Question: We are currently changing our workflow with Git to avoid the maximum of errors and regressions...
I read this one: <URL>
To make a short summary:
- - - - -
I really like it, but it seems there are one or two things incompatible with some of our requirements:
-
But now, imagine that we found a bug in the core of our product, and we have to fix it for every version. It seems complicated to do this with this workflow without duplicating commits...
We thought about something like:

With this new workflow when fixes are applicable on every production branches, we just have to merge it onto every branch. That is why we thought about to have a branch by the main release version.
But is that a good workflow? What are the cons of this workflow? The pros? I think it can be a bit confusing...
- 'pull- request''pull-request'
But I was wondering - - if the fact that every branch for or should only be on the developer computer makes the use of the pull-request impossible? I think we have to push the branch on before requesting a , right?
Finally, what do you think about this workflow? Is it fine for a small team of 4-10 developers? Do you have any suggestions to make it better? Do you have a better workflow?
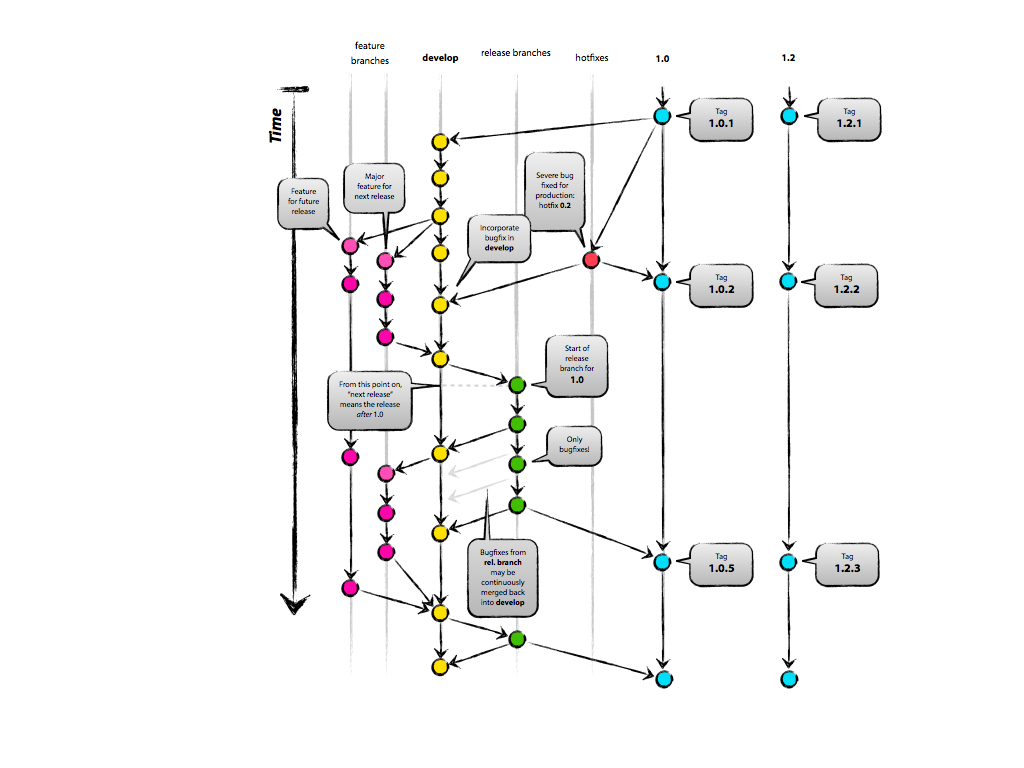
Answer: So you'll have to maintain two parallel stable branches. While git makes branching reasonably easy, maintaining parallel versions of your software consumes significant resources. Expect this to be painful in any case.
Some general hints concerning this scenario:
- -
I can imagine two variants:
- 1.0.x only gets rare important bugfixes. Then, the develop branch should be essentially close to 1.2 and merged in there on every 1.2 release, and you can cherry-pick the rare bugfixes back directly to the 1.0 branch.- 1.0.x gets significant features. Then you should develop those features on a branch that is actually close to 1.0.x. This could be a separate develop branch.
Before embarking on an overly complex branching model (which may easily confuse the team), be sure to also read <URL>.